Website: macys
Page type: billing-address
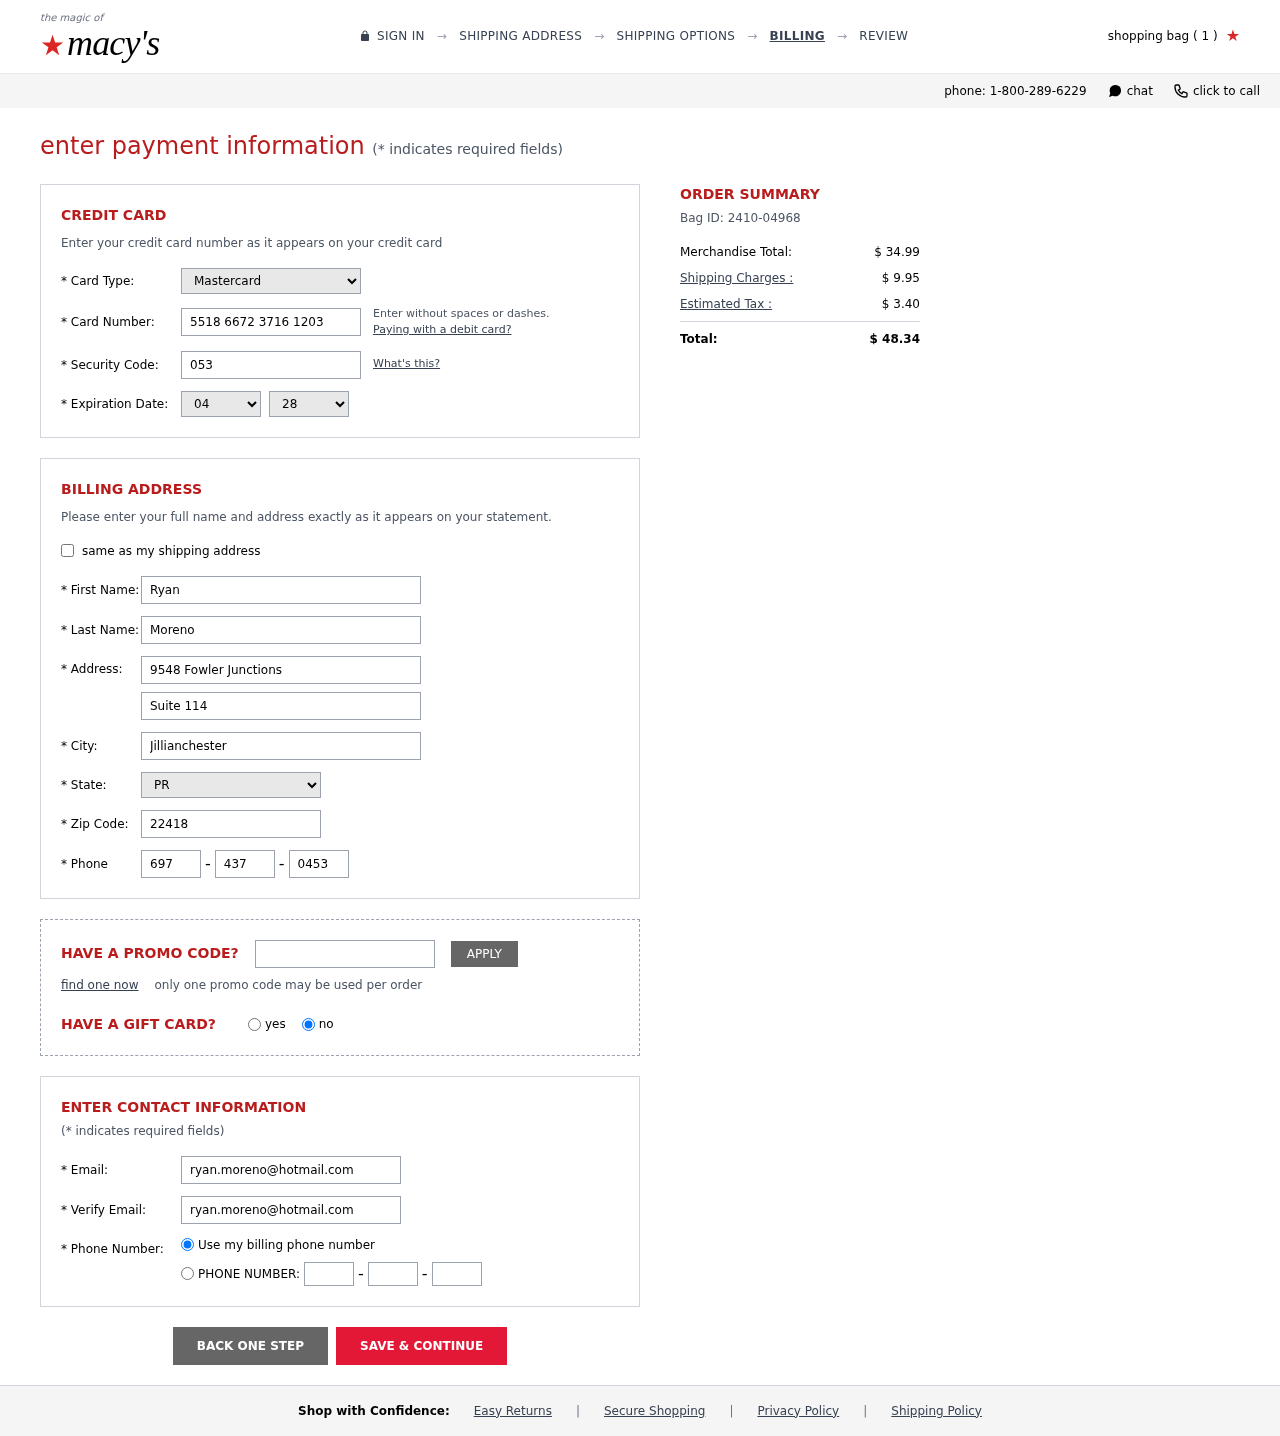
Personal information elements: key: PII_CARD_CVV
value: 053
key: PII_CARD_EXPIRY_MONTH
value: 04
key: PII_CARD_EXPIRY_YEAR
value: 28
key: PII_CARD_NUMBER
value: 5518 6672 3716 1203
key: PII_CARD_TYPE
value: Mastercard
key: PII_CITY
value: Jillianchester
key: PII_EMAIL
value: ryan.moreno@hotmail.com
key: PII_FIRSTNAME
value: Ryan
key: PII_LASTNAME
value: Moreno
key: PII_PHONE_AREA
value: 697
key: PII_PHONE_PREFIX
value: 437
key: PII_PHONE_SUFFIX
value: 0453
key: PII_POSTCODE
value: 22418
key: PII_STATE_ABBR
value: PR
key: PII_STREET
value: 9548 Fowler Junctions
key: PII_STREET2
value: Suite 114
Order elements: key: ORDER_NUM_ITEMS
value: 1
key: ORDER_ID
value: Bag ID: 2410-04968
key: ORDER_SUBTOTAL
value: $ 34.99
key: ORDER_SHIPPING_COST
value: $ 9.95
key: ORDER_TAX
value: $ 3.40
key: ORDER_TOTAL
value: $ 48.34